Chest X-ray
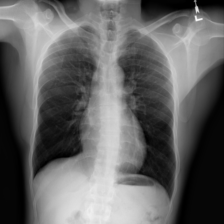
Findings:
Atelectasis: negative
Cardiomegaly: negative
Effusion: negative
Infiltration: negative
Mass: negative
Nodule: negative
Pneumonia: negative
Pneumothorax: negative
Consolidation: negative
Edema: negative
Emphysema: negative
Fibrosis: negative
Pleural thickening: negative
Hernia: negative